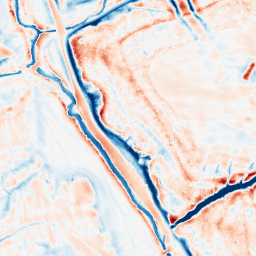
Category: edge_preserving
Decomposition family: bilateral
Decomposition parameters: d: 21
sigma_color: 100
sigma_space: 75
Upsampling method: quintic
Upsampling parameters: scale: 8
Upsampling scale: 8